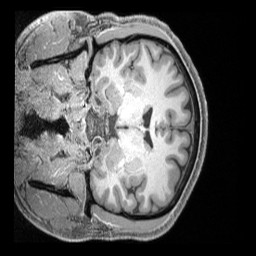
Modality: T1w
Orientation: coronal
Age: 26
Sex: male
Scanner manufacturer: siemens
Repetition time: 2.4 s
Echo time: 0.00231 s